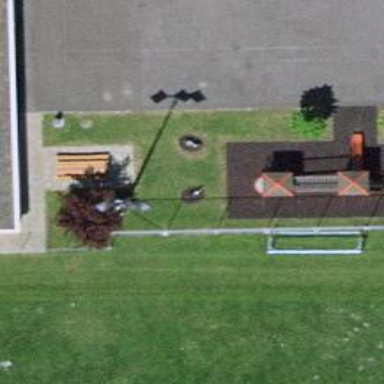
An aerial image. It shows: Playground with springy equipment.